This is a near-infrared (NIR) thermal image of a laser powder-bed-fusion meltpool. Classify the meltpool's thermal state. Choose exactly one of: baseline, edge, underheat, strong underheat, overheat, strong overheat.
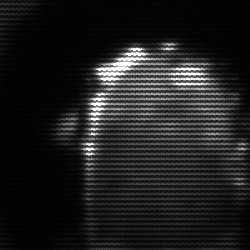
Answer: baseline